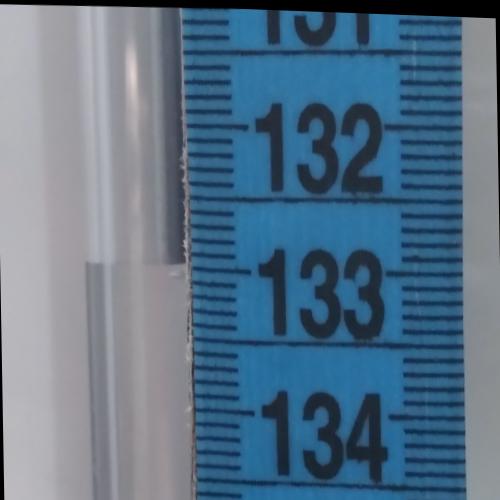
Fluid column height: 133.0 cm